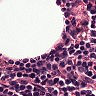
Metastatic tissue present: no